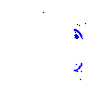
Particle: electron